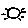
Label: sun